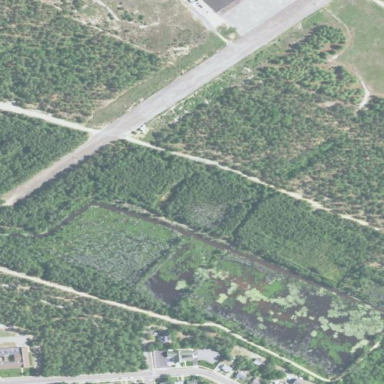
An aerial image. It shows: Swampy wetland area.